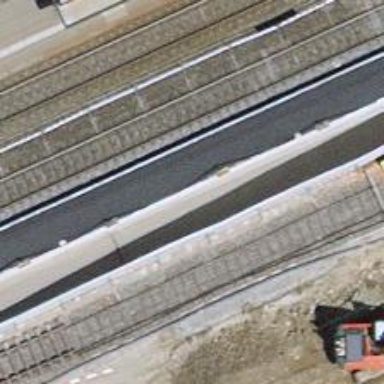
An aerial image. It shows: Railway stop with public transport stop position.